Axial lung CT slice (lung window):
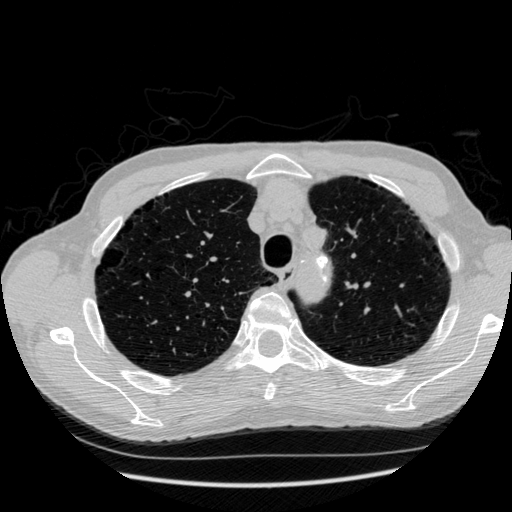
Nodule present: no